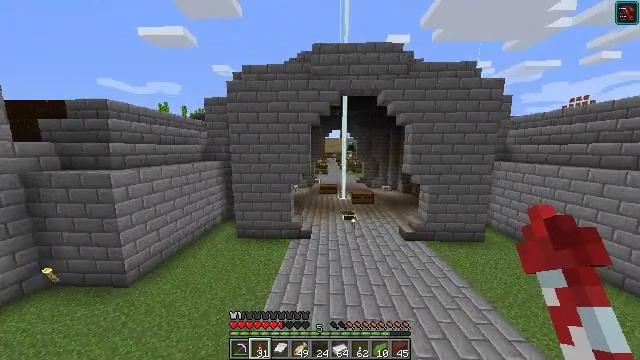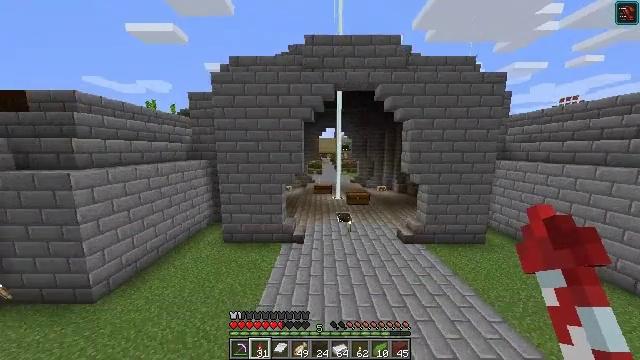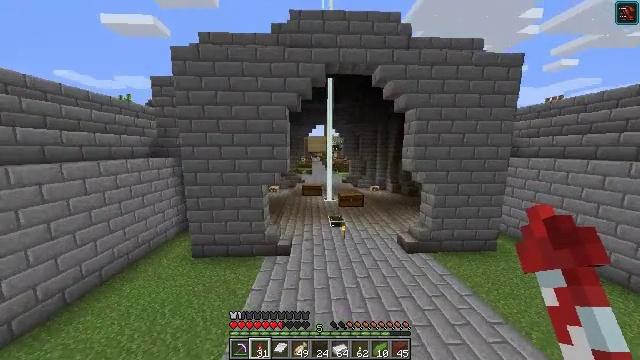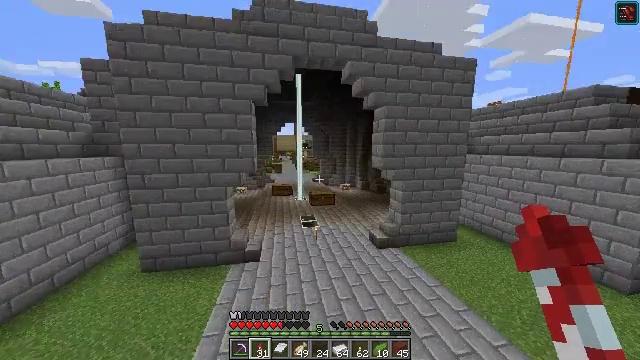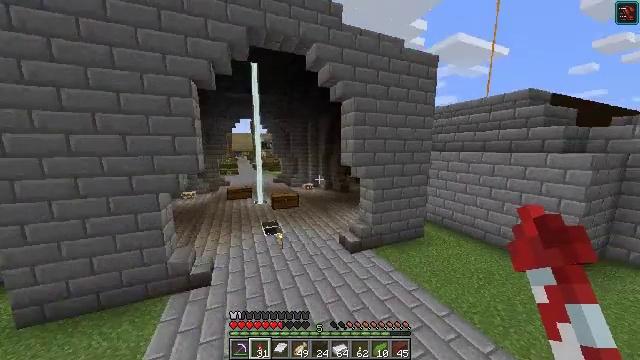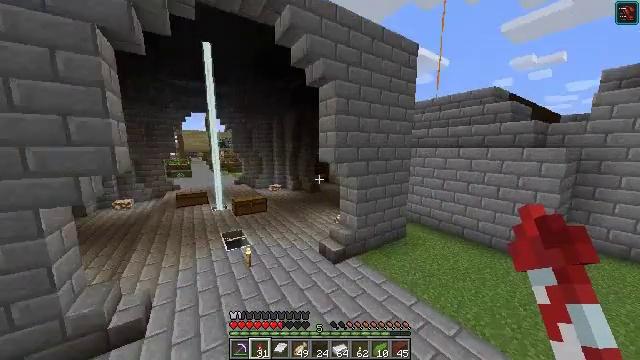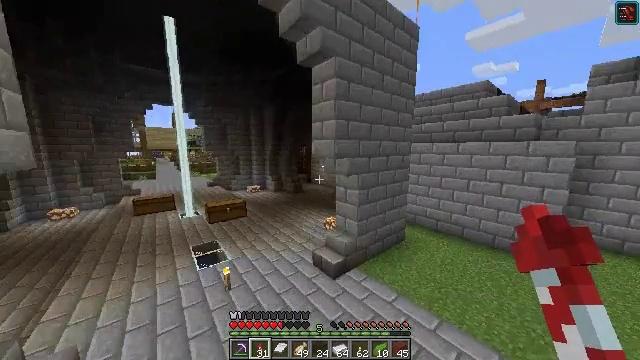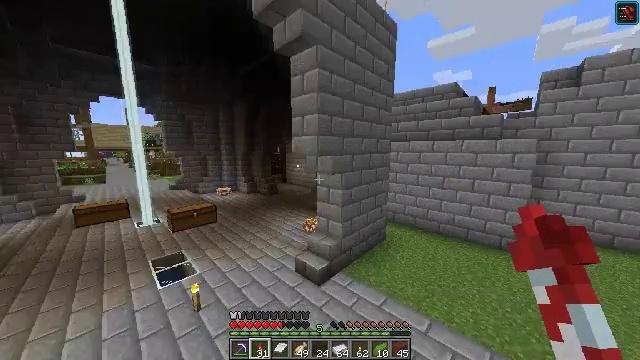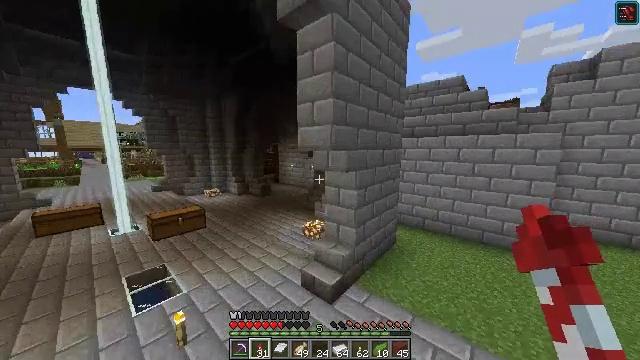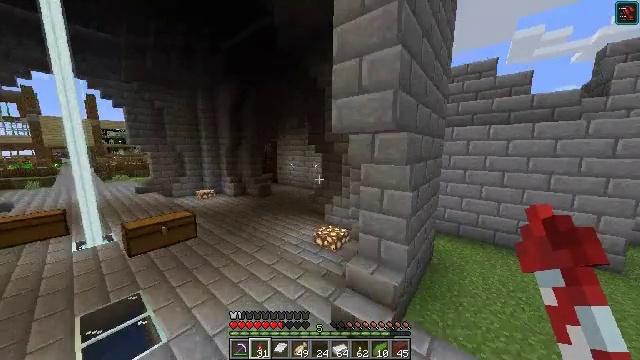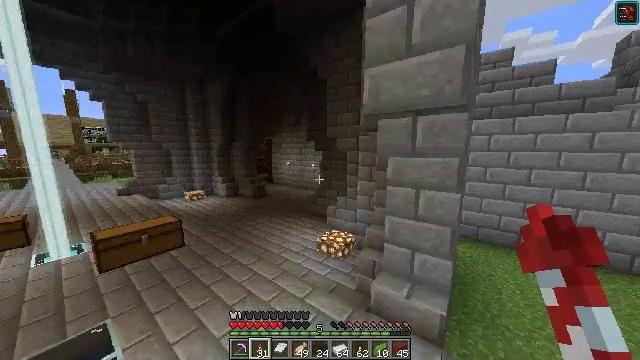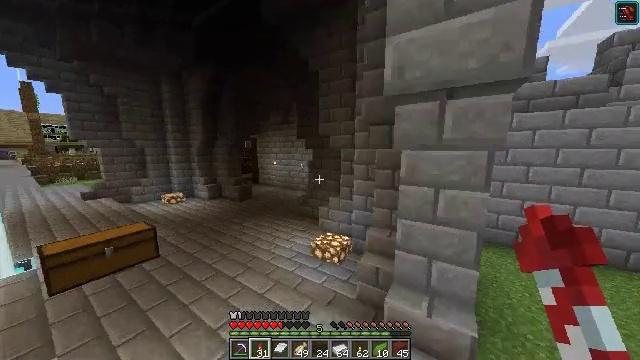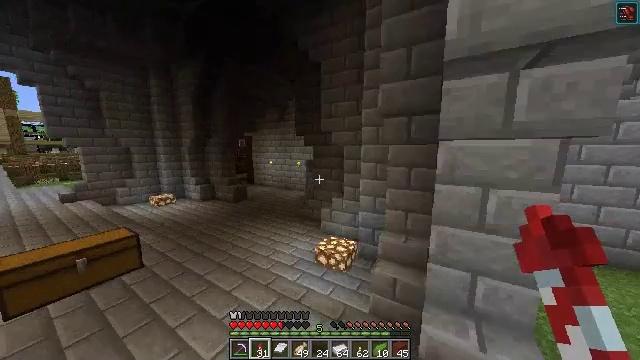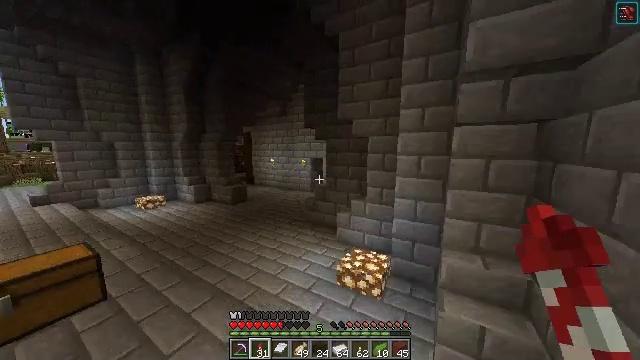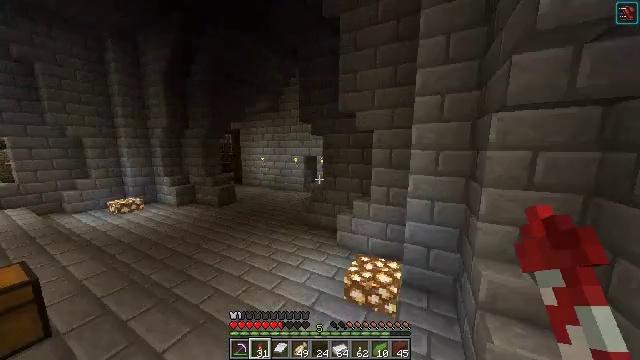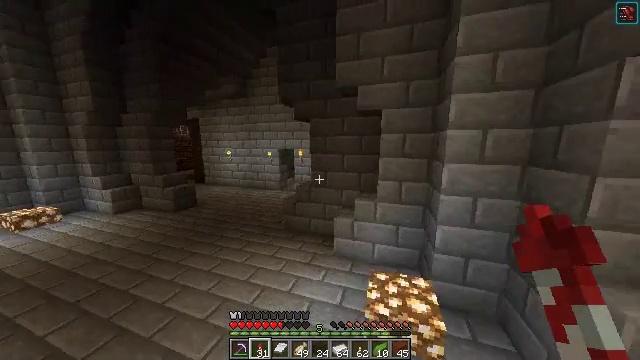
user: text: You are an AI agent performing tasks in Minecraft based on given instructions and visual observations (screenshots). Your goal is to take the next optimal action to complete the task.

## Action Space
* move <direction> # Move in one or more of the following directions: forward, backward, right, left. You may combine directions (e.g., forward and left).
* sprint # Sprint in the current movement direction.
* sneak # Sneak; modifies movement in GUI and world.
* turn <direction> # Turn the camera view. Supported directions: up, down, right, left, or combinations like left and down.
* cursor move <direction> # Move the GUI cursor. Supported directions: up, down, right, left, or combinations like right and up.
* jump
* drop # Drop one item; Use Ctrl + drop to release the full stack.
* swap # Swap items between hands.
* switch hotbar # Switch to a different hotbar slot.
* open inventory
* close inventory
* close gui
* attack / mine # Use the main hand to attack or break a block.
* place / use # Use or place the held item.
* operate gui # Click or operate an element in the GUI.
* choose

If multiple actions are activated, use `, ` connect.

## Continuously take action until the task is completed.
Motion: motion action
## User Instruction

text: Craft iron nugget.
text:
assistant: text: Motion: turn right
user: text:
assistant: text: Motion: turn right
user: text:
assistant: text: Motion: turn right
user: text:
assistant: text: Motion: turn right
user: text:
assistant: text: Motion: turn right
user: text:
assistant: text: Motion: turn right
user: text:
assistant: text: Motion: turn right
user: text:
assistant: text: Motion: turn right
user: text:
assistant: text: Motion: turn right
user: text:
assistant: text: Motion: turn right
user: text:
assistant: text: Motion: turn right
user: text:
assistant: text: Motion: turn right
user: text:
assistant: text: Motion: no_op
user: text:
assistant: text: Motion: turn right
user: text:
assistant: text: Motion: turn right and down
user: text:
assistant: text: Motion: turn right
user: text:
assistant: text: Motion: no_op
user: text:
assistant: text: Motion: turn right
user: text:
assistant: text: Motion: turn right and down
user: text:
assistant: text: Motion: turn right
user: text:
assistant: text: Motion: turn right
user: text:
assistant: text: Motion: turn right and down
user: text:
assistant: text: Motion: turn right and down
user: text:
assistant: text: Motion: turn right and down
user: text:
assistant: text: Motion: turn right and up
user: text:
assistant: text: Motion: turn right
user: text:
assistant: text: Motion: turn left
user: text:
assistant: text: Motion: turn left and down
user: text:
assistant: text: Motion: turn right and up
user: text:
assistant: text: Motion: move forward, turn up